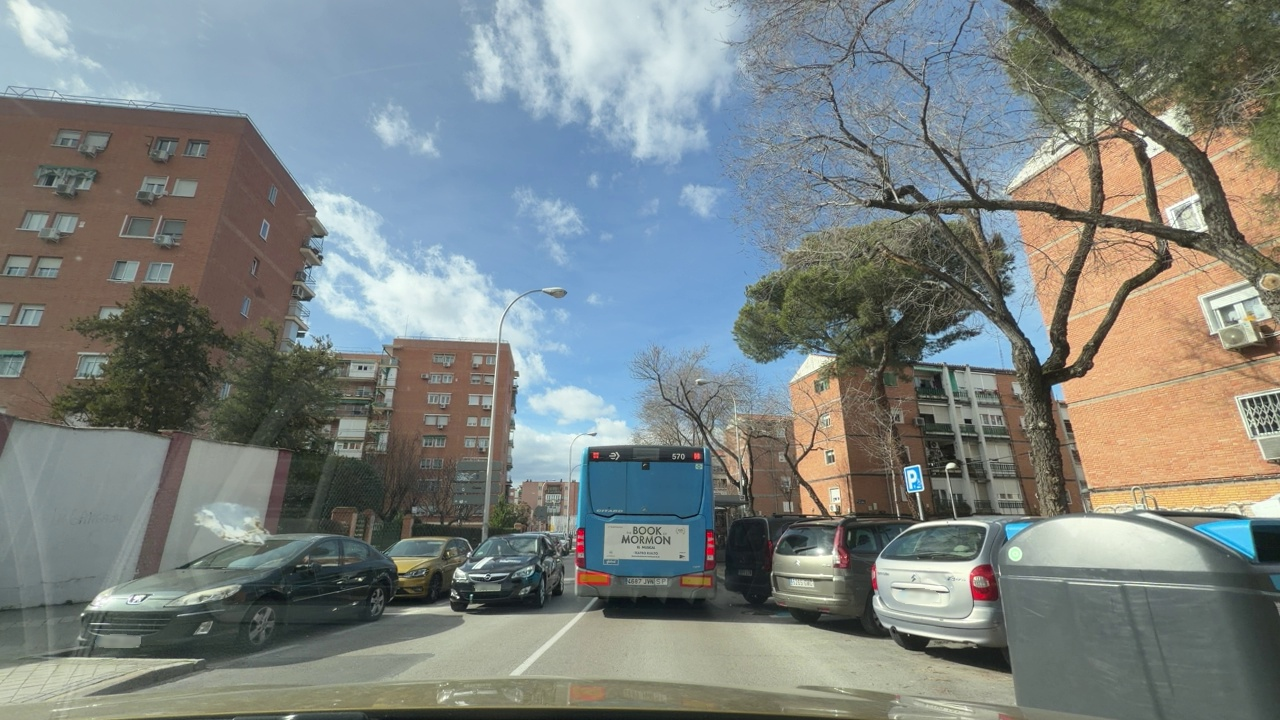
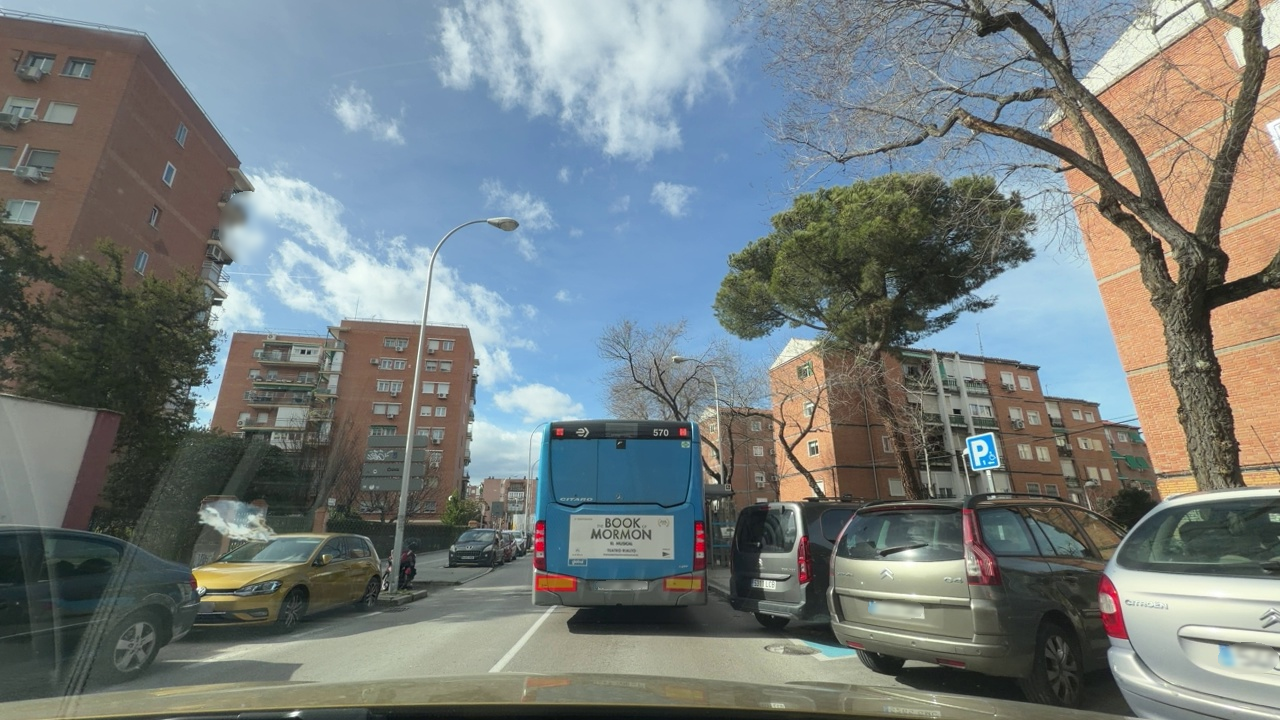
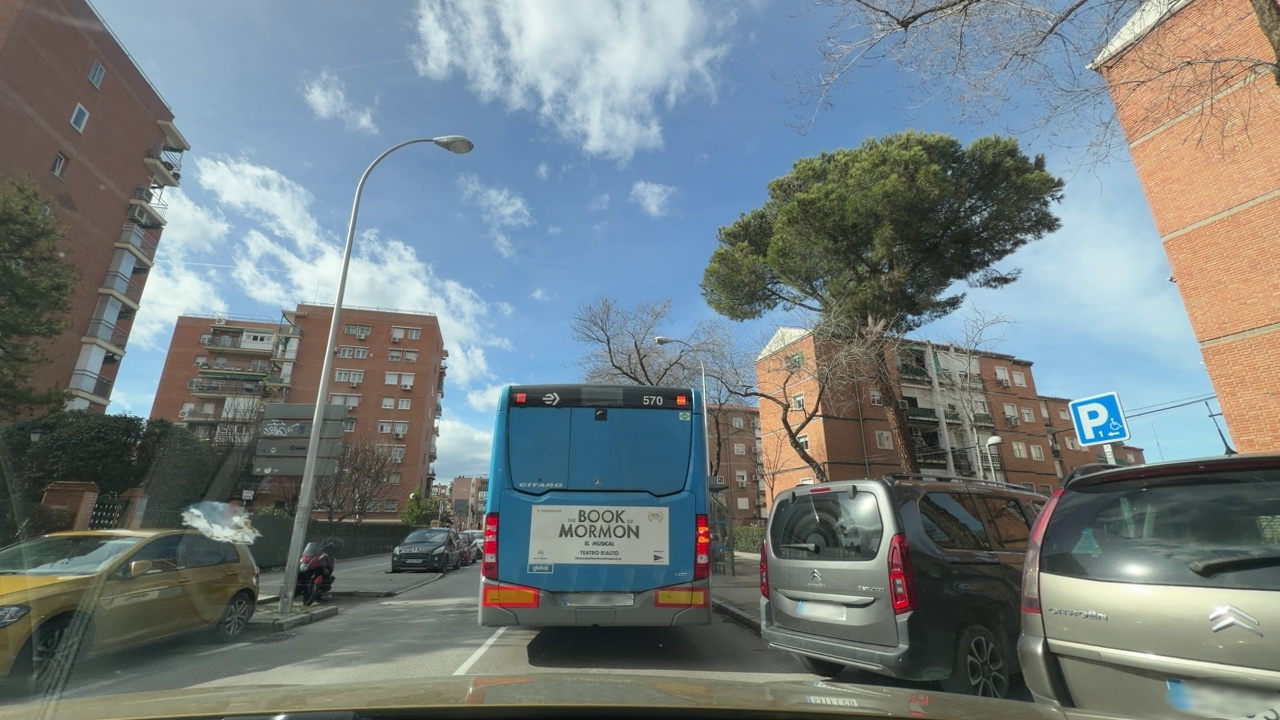
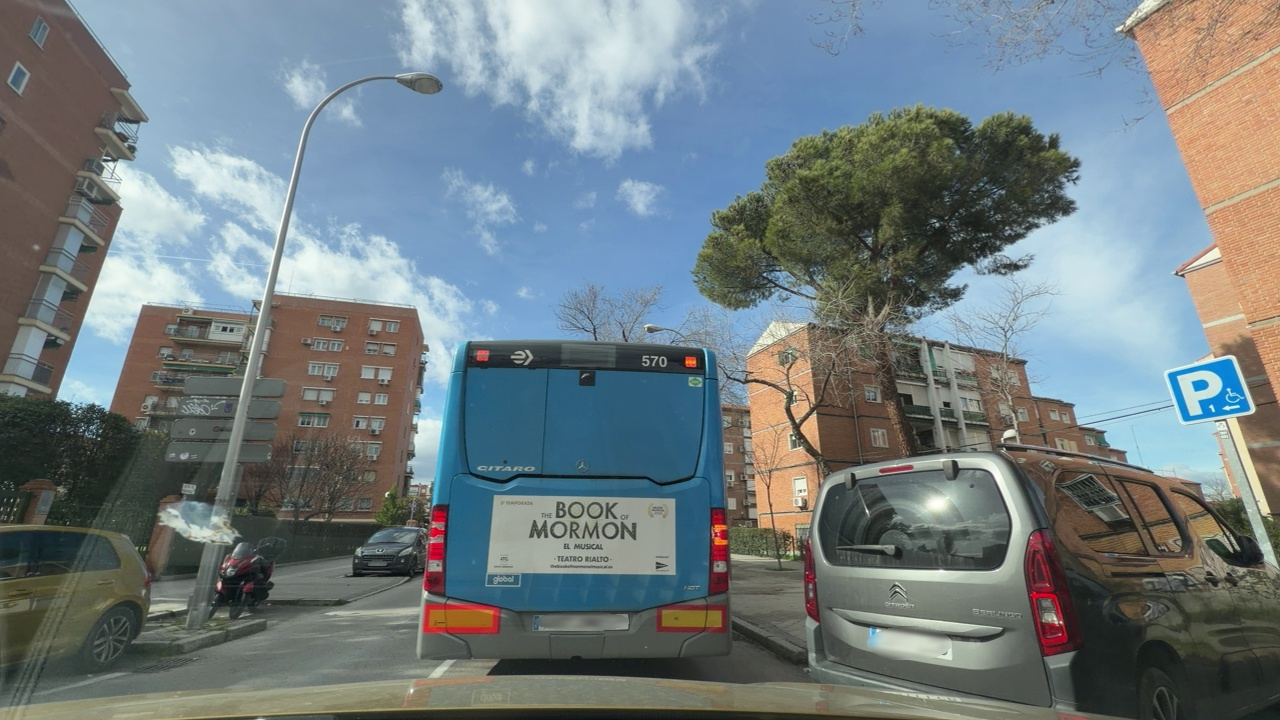
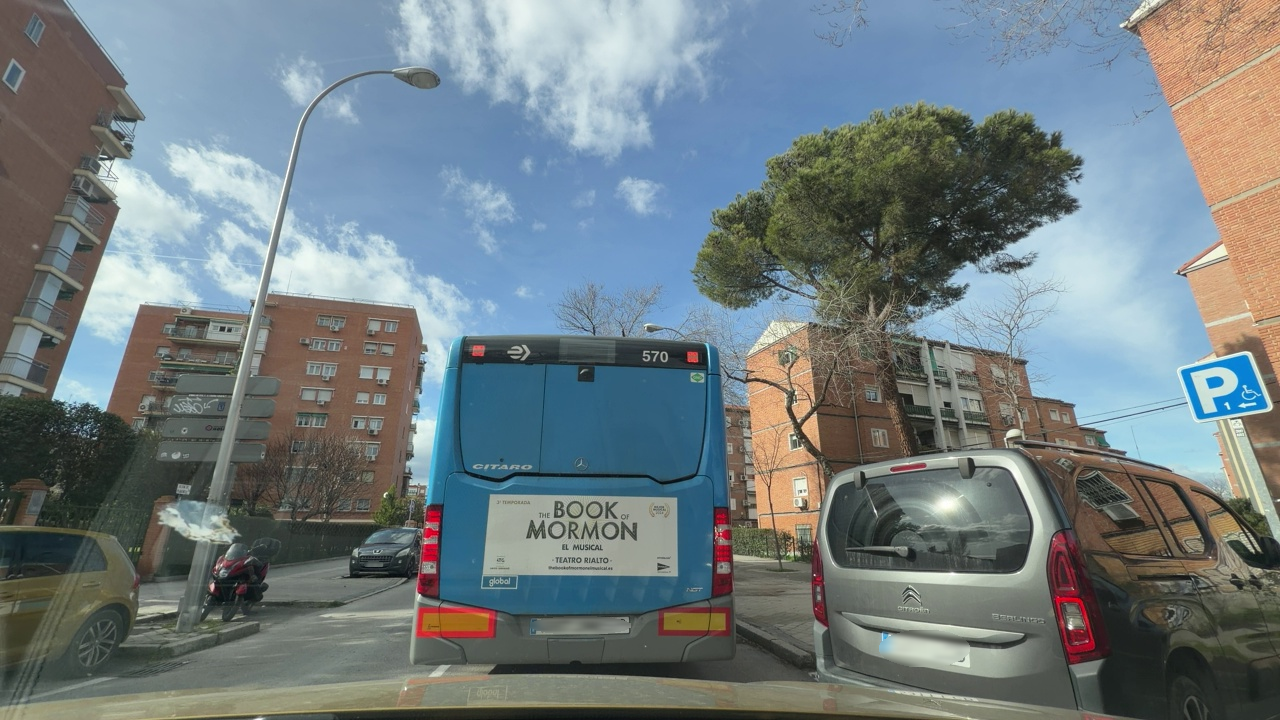
Situation: Leading braking
Question: Is there a vehicle directly ahead in the ego lane with brake lights on?
Answer: Yes
Reasoning: There is a blue bus with the braking lights on ahead in the ego direction of travel

Situation: Leading braking
Question: Is the distance between the ego vehicle and the vehicle ahead decreasing?
Answer: Yes
Reasoning: As the blue bus is stopped the distance between the bus and the ego vehicle is decreasing

Situation: Leading braking
Question: Is either the ego vehicle or the leading vehicle stationary?
Answer: Yes
Reasoning: It appears that the blue bus is stationary in the road

Situation: Leading braking
Question: Is the ego vehicle decelerating due to dense traffic or congestion ahead?
Answer: Yes
Reasoning: The ego vehicle is in a urban road that appears to have congestion